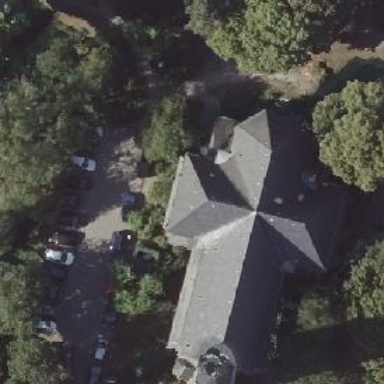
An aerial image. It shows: Building with hipped roof design.